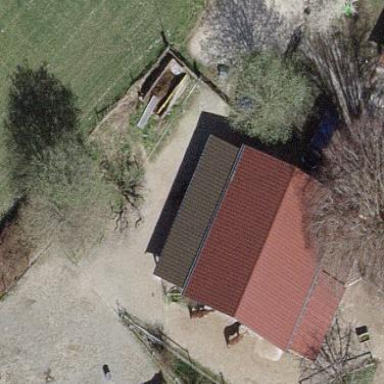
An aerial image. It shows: Farm auxiliary building.